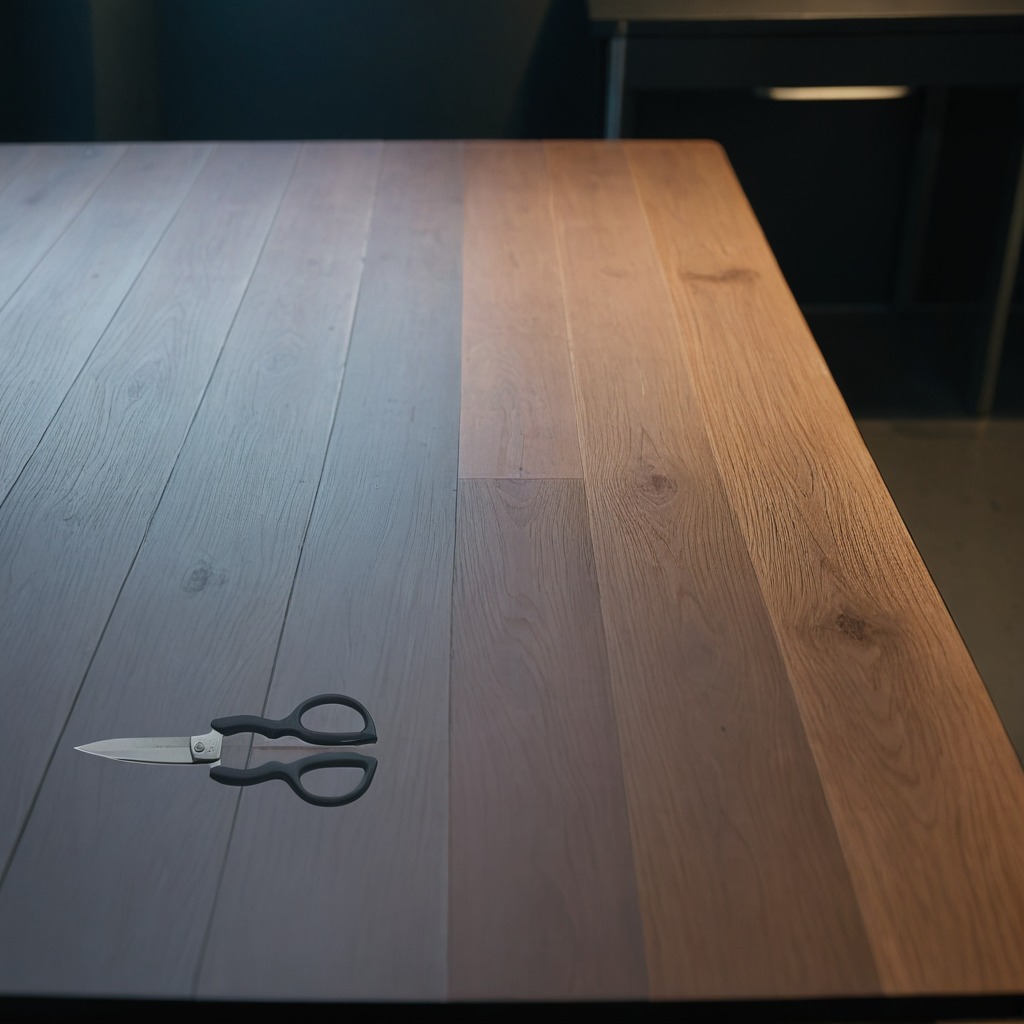
A scissor is lying on a table in a small garage at twilight.